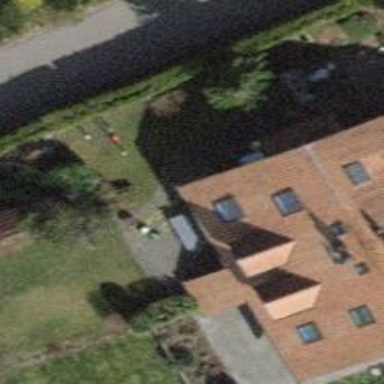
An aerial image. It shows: Residential garden.